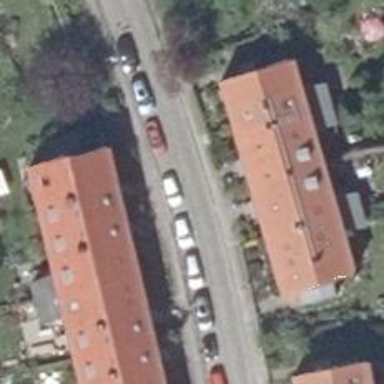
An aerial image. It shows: Residential road.